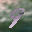
Label: 9